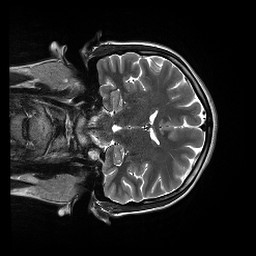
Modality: T2w
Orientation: coronal
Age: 20
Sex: female
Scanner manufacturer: siemens
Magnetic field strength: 3 T
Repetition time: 13.52 s
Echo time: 0.088 s